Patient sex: M
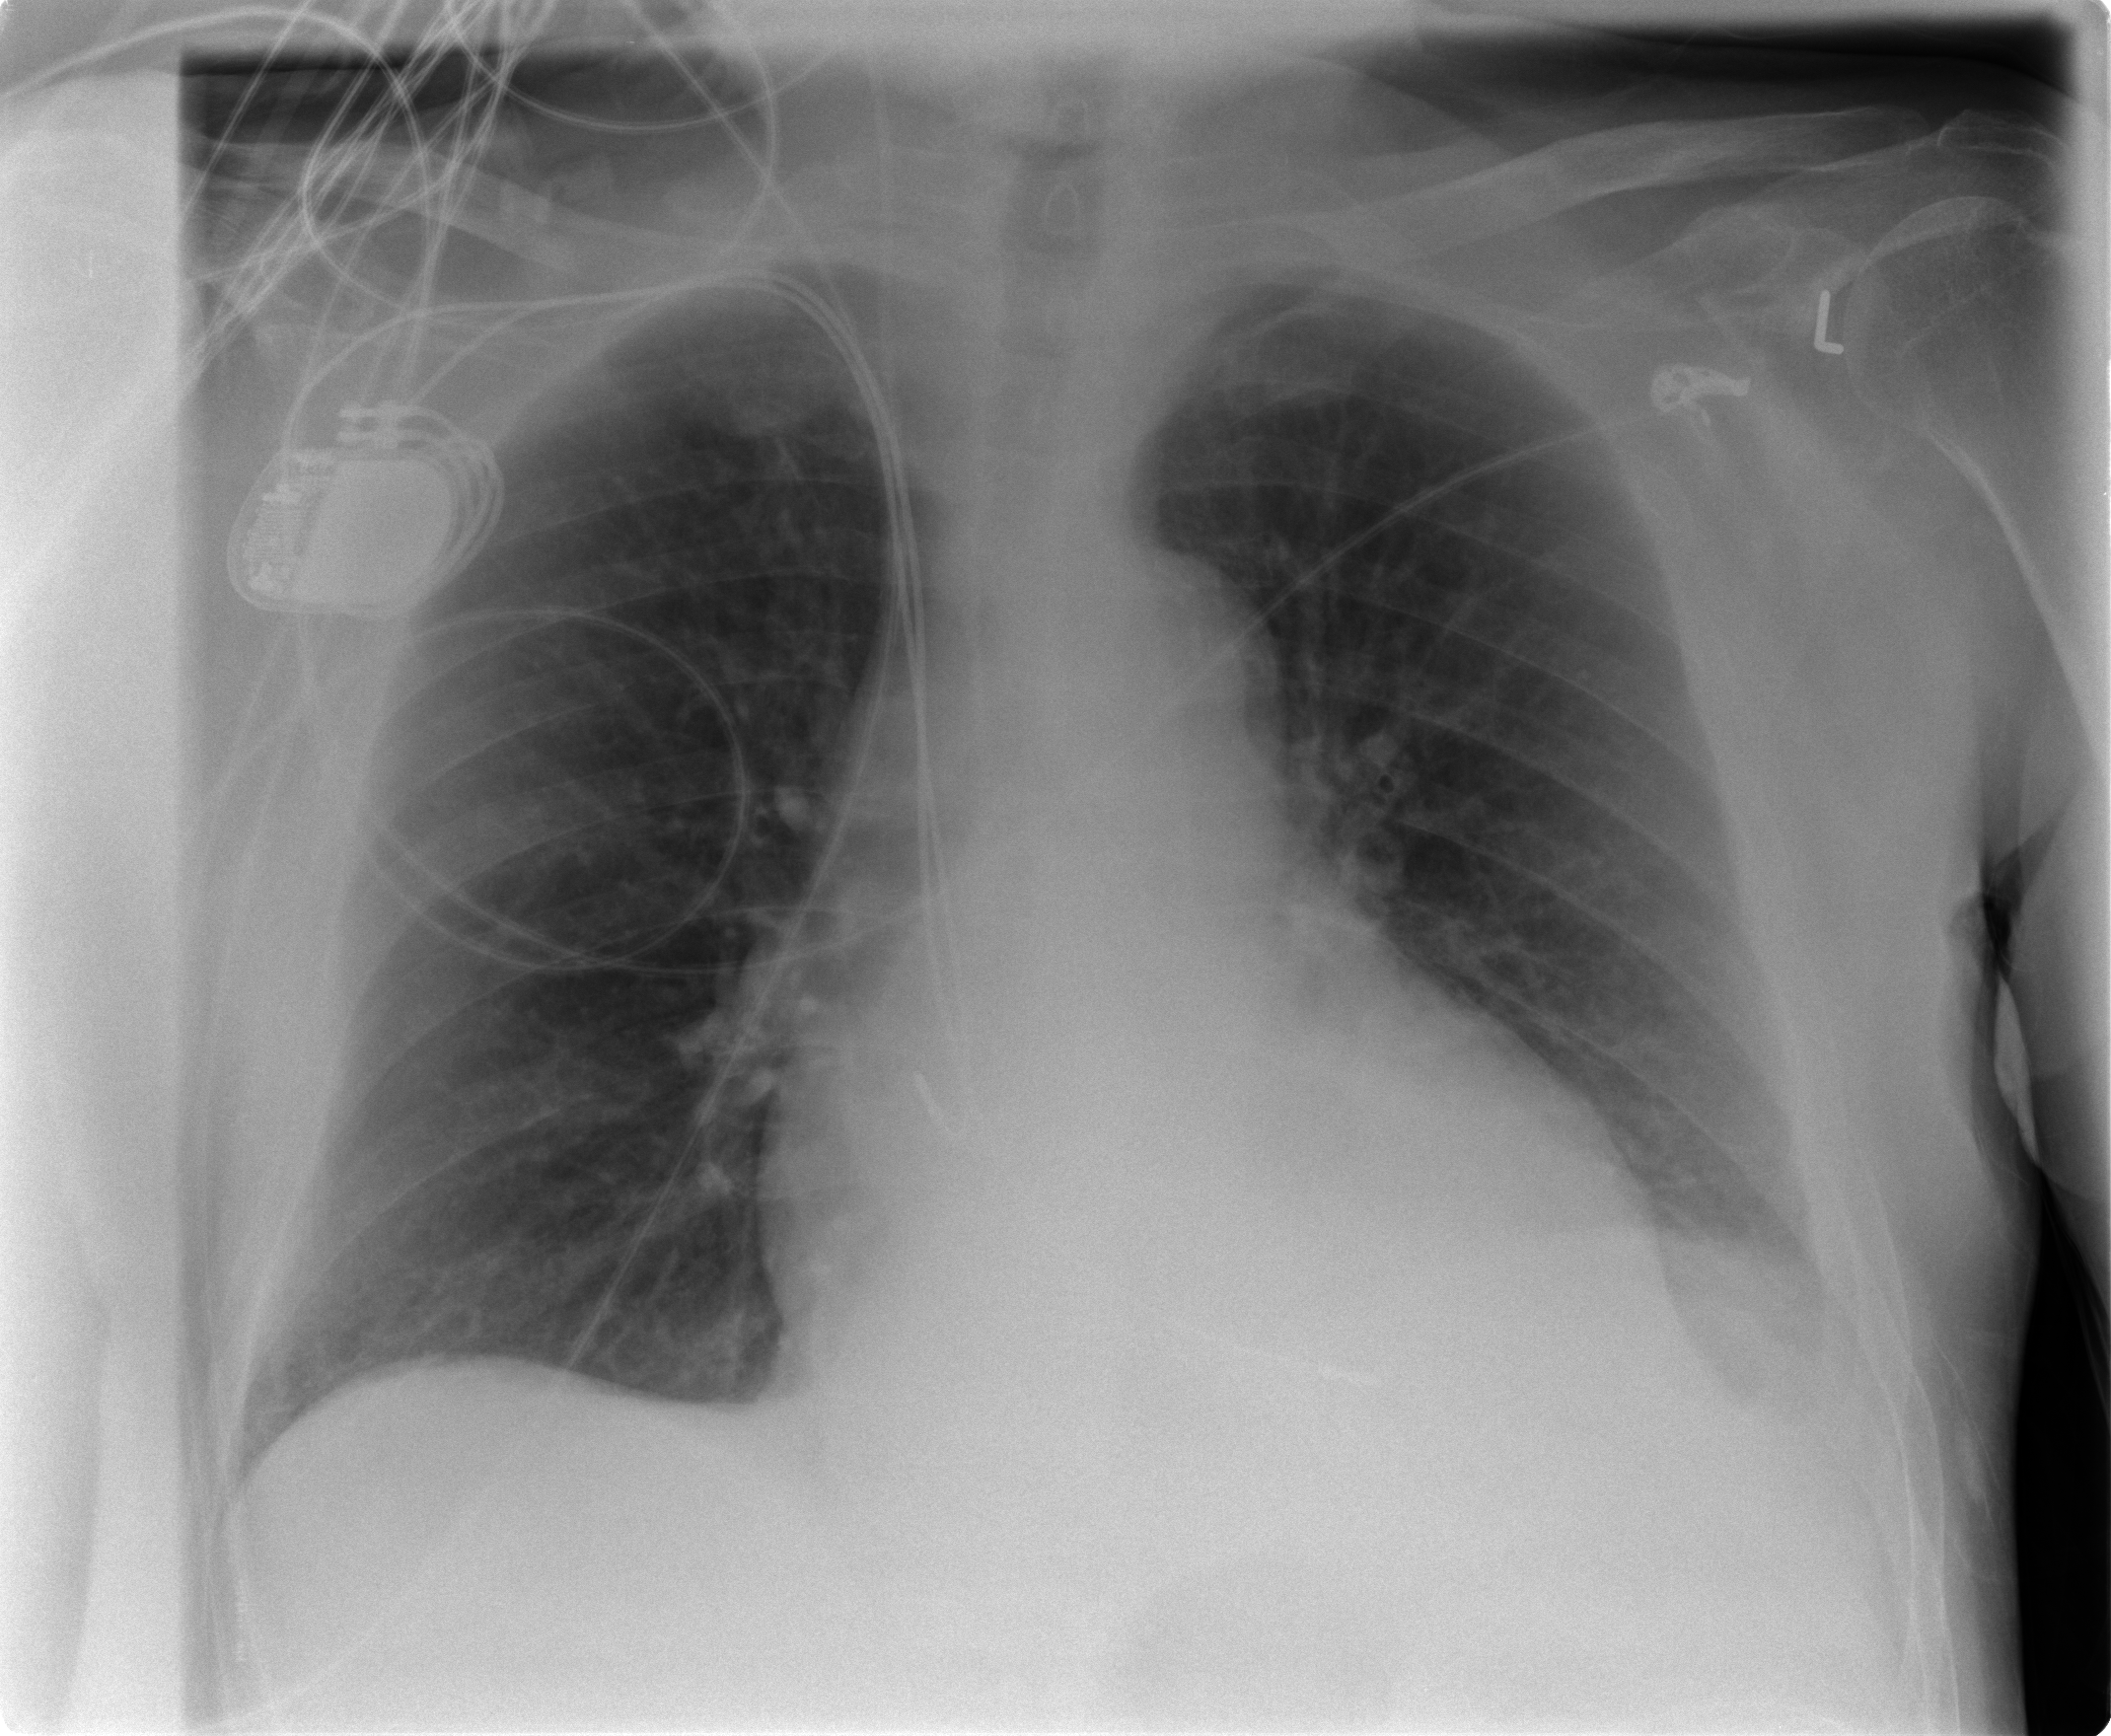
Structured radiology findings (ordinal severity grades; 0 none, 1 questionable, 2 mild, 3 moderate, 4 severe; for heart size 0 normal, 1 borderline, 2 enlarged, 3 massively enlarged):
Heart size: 1
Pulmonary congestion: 0
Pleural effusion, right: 0
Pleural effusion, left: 1
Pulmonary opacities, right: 0
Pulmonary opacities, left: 0
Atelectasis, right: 0
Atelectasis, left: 0